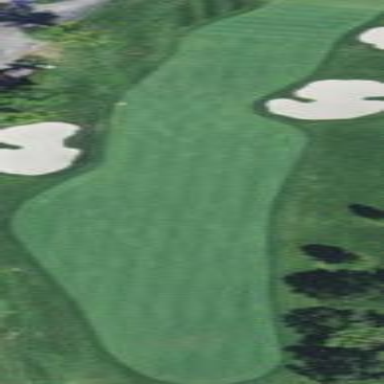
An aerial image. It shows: Golf fairway surrounded by grass.